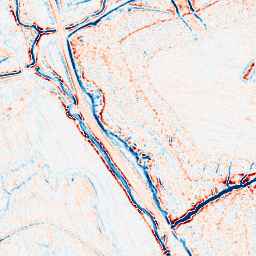
Category: edge_preserving
Decomposition family: bilateral
Decomposition parameters: d: 9
sigma_color: 75
sigma_space: 100
Upsampling method: bicubic
Upsampling parameters: scale: 2
Upsampling scale: 2